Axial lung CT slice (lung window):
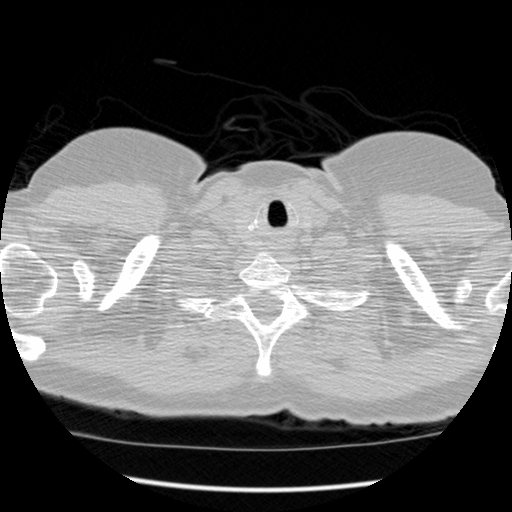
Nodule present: no